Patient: sex F, age 36
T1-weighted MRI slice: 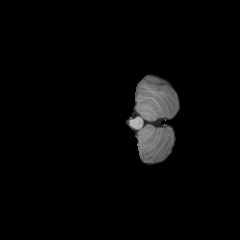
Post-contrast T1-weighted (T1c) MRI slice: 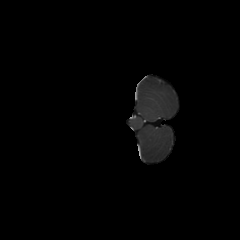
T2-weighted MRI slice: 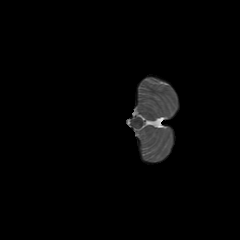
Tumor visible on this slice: no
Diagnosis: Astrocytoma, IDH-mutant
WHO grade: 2